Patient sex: M
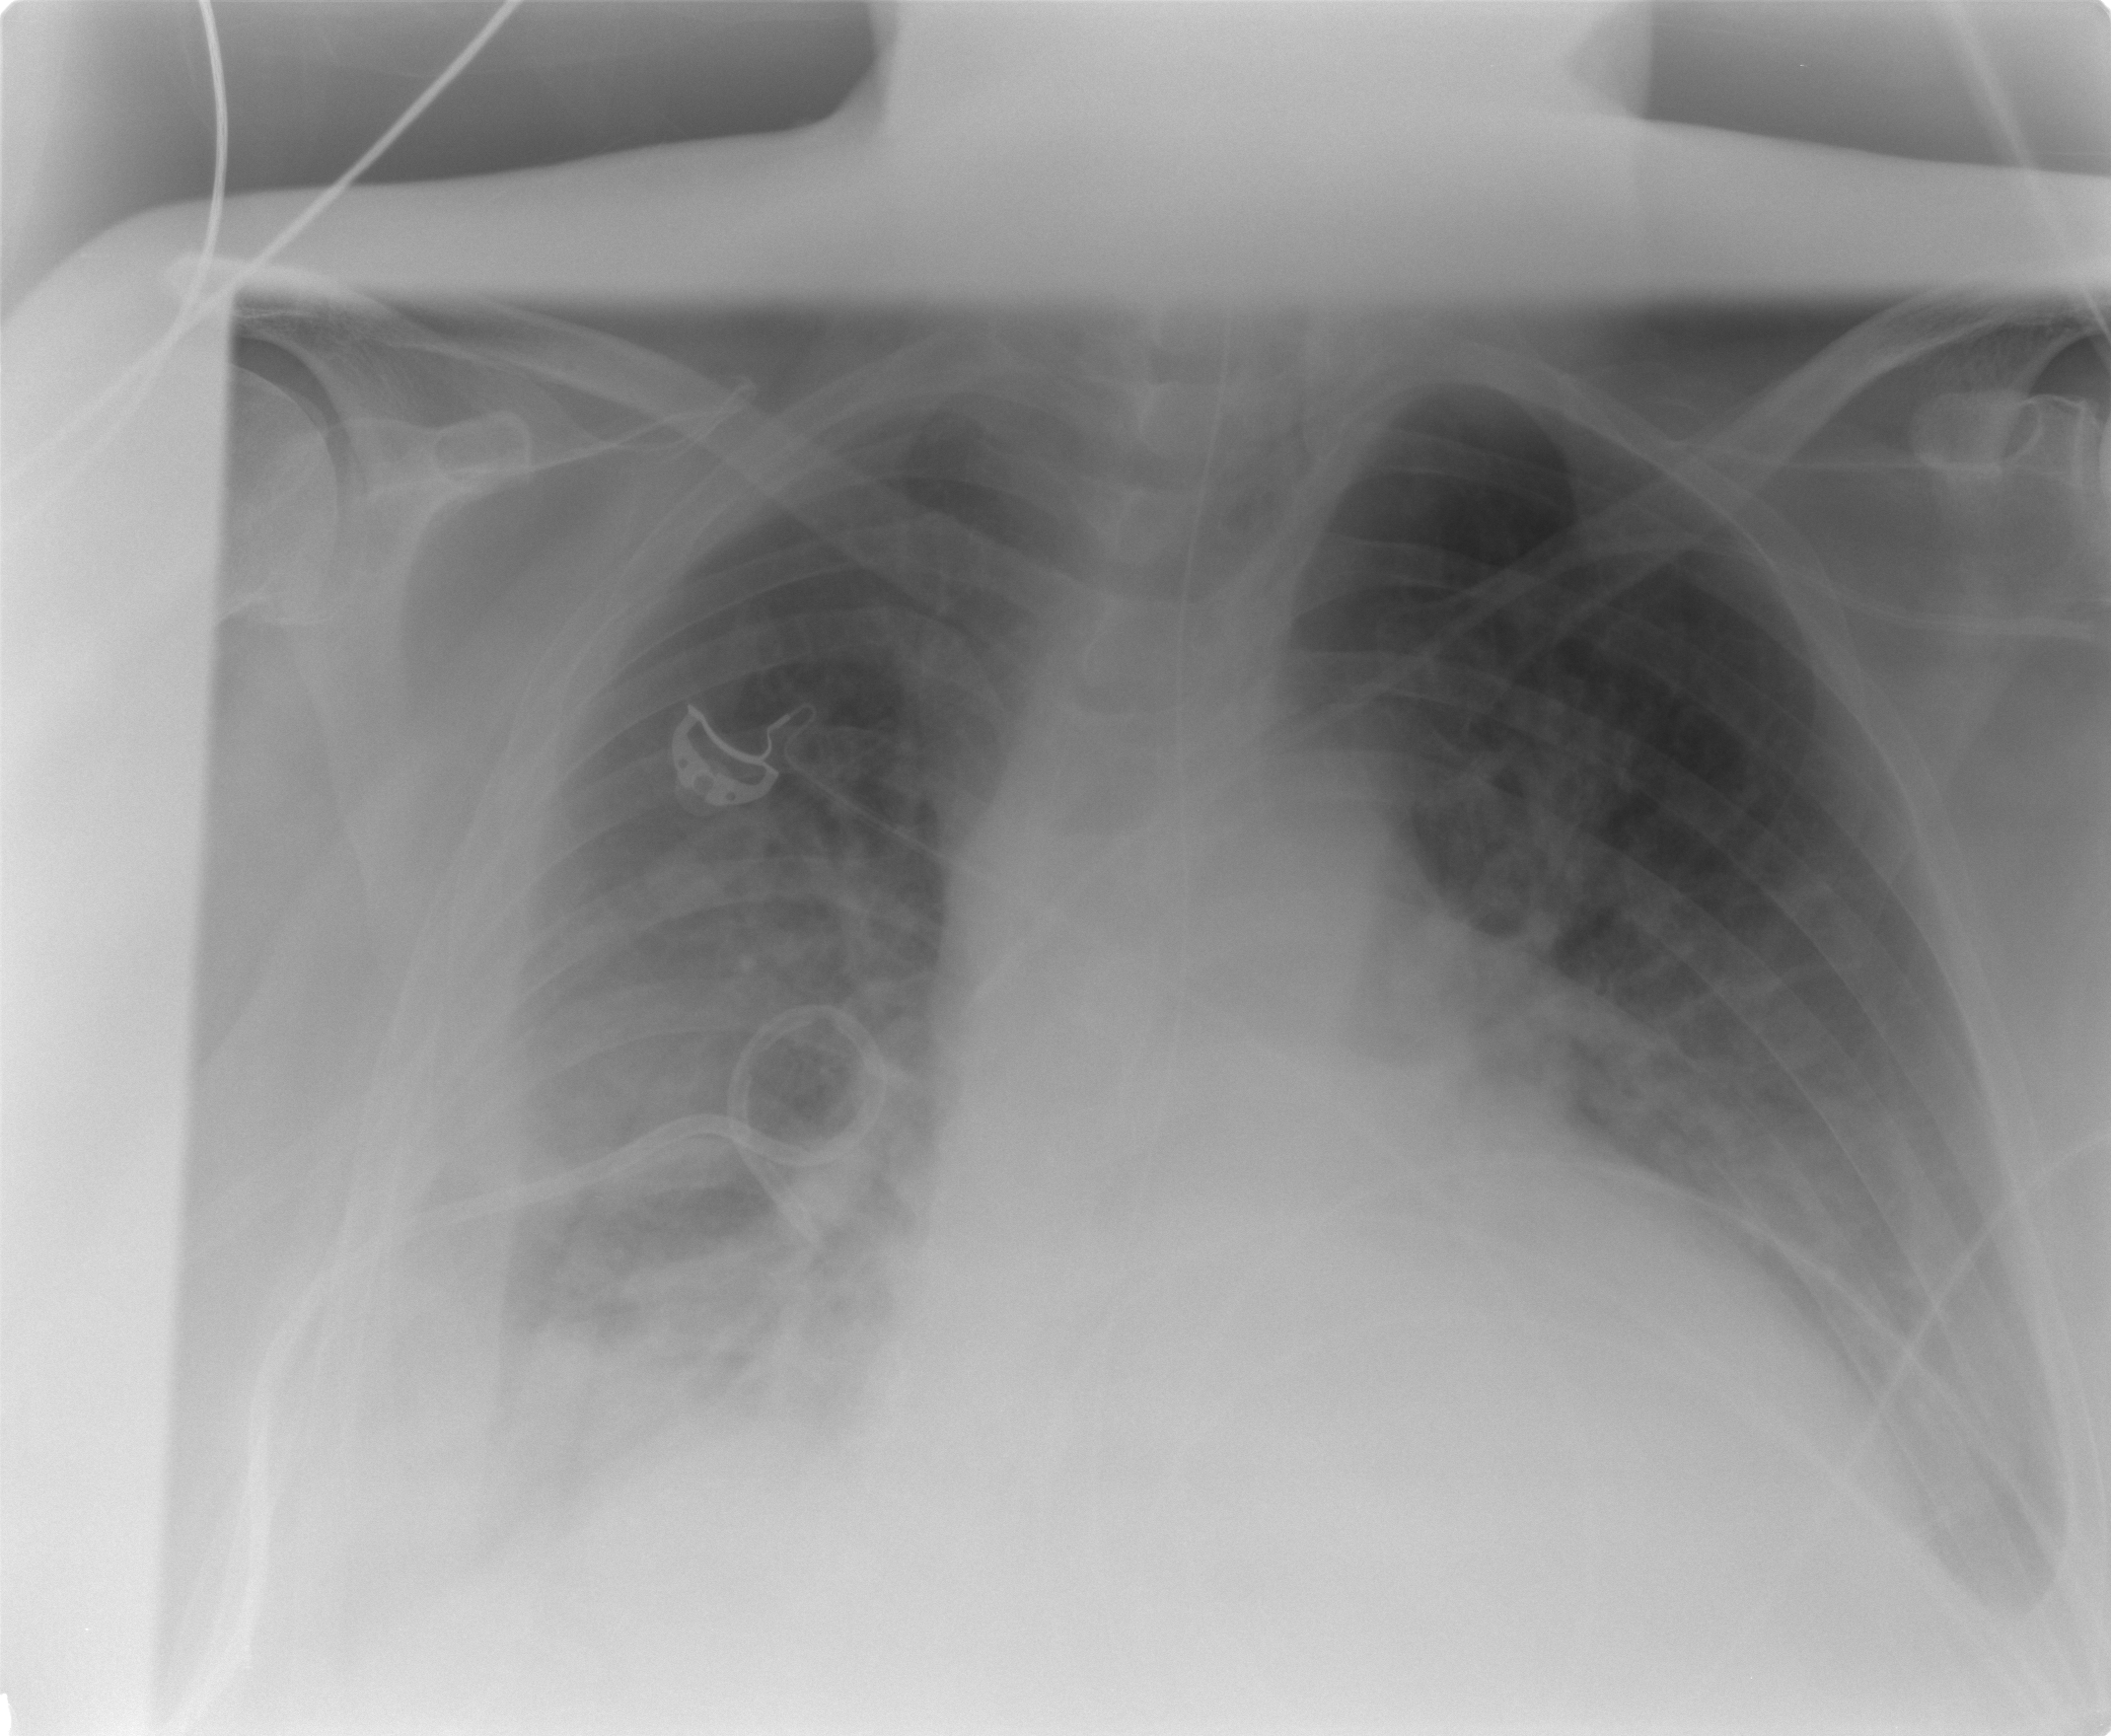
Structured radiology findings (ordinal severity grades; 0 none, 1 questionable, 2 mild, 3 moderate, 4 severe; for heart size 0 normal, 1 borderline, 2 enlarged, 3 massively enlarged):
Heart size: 2
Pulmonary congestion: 3
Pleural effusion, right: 3
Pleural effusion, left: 2
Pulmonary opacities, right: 2
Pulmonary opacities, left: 0
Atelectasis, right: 3
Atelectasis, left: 3